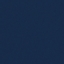
Land use / land cover: SeaLake